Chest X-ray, PA view. Patient: 53 years old, sex M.
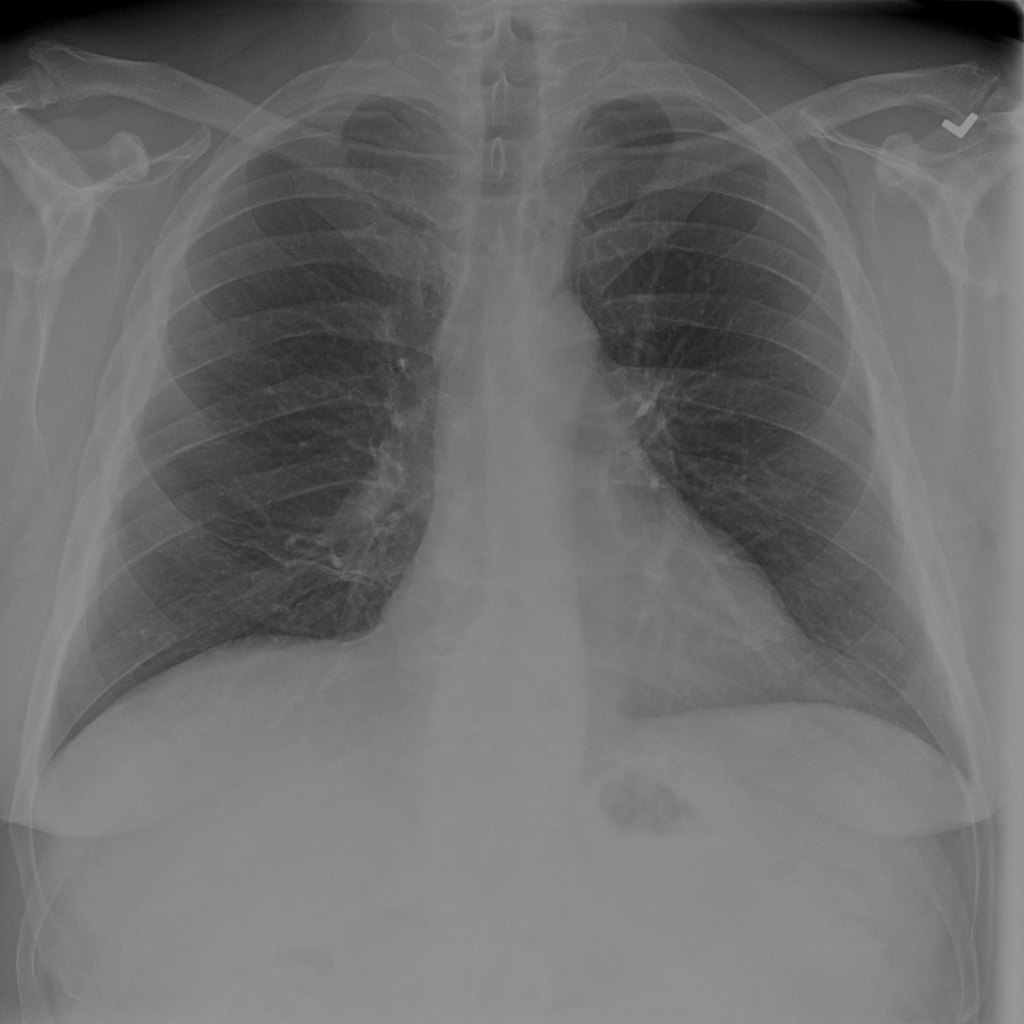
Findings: No Finding